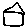
Label: house